Question: I am new in web design, I would like to create a template like in the image below with CSS?
and how to make the height of big div dynamically change according to its content

My HTML code is
'''
<section class="results">
<h2>The result</h2>
<div id="results"></div>
</section>
'''
My CSS code is
'''
.results h2 {
background-color: rgb(138, 17, 68);
width: fit-content;
border-radius: 5px;
padding: 5px 15px;
color: blanchedalmond;
font-size: 30px;
}
.results {
background-color:rgba(255, 228, 225,0.5);
border: rgba(0, 0, 0,.5);
max-width: 75vw;
height: fit-content;
border-radius: 10px;
box-shadow: 0 0 5px rgba(0, 0, 0,.5);
margin-left: 50%;
margin-right: -50%;
transform: translate(-50%);
}
'''
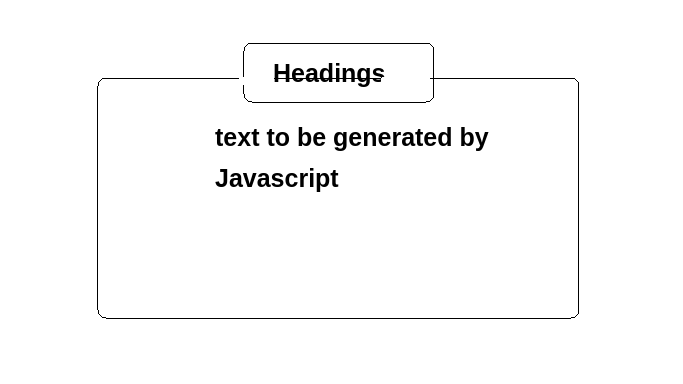
Answer: I think one of the issues you ran into when centering the h2 was setting 'width: fit-content;'. Fit content uses all the available space that it can and not less than the content available. And given that it's a heading tag, its display property is 'display: block;' by default so it uses the space of whatever container it is in. Switching it to 'width: max-content;' makes it so that it only uses as much space as it needs but not less, so it doesn't wrap to another line.
For the big div, if you don't specify the height manually, it will default to 'height: auto;' and will be fully responsive automatically. You can set a 'min-height' property if you want to it doesn't go below certain height, but there's no need to do anything else.
Also, looking at your code, that's not quite how border property works. It goes 'border: [width of a border(pixels|em|rem)][style of border(solid|dashed|dotted)][color of border(hex|rgba)]' right now you only have the color specified.
Here's the modified code. It's not perfect and I honestly would probably use 'display: flex;' to center the elements in the middle, but it seems to match your design close enough.
HTML
'''
<section class="results">
<h2>Results</h2>
<div id="results">
Placeholder text, add whatever you want.
</div>
</section>
'''
CSS
'''
.results {
margin: 0 auto;
width: 80%;
max-width: 500px;
}
.results h2 {
background-color: white;
width: max-content;
margin: 0 auto;
border-radius: 5px;
padding: 5px 15px;
font-size: 30px;
box-shadow: 0 0 5px rgba(0, 0, 0,.5);
border: 1px solid black;
transform: translateY(50%);
}
#results {
padding: 35px 15px 15px 15px;
background-color: white;
border: 1px solid black;
border-radius: 5px;
box-shadow: 0 0 5px rgba(0, 0, 0,.5);
}
'''